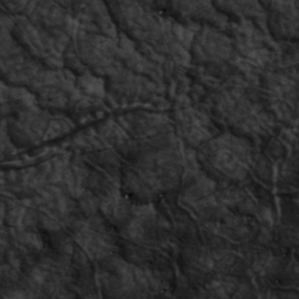
Label: non_frost